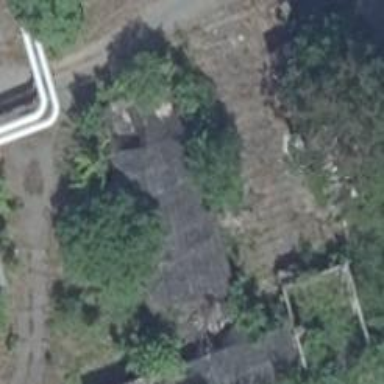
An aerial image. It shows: Ruins of building.